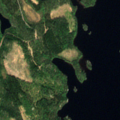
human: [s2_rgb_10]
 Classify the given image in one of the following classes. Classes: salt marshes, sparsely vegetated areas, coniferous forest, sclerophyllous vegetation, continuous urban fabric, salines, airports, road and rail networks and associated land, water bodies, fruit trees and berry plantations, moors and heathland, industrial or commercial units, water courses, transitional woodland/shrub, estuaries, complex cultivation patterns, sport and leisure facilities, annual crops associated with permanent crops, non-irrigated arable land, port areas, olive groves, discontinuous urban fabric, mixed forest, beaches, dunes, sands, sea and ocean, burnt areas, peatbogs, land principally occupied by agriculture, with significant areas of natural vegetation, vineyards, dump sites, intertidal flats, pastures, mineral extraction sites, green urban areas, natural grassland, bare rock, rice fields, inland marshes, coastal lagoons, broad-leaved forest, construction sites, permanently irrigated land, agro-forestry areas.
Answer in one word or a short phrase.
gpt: coniferous forest, mixed forest, water bodies